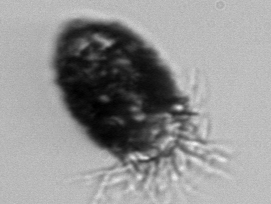
Label: Stenosemella_pacifica